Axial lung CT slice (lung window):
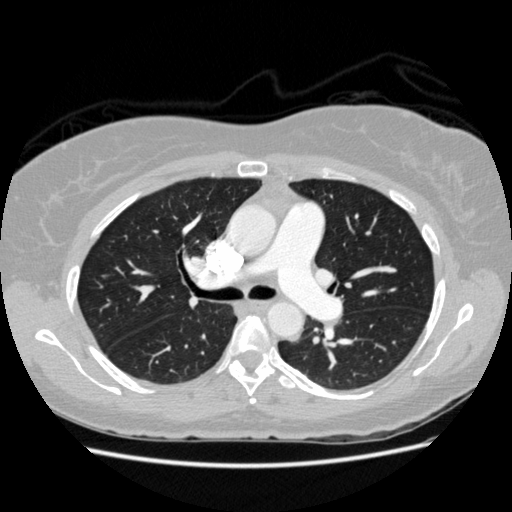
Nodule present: no